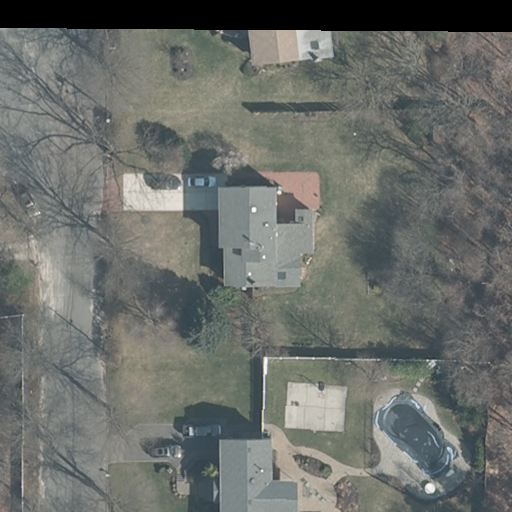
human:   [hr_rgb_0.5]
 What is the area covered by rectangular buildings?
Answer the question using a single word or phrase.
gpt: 548m2

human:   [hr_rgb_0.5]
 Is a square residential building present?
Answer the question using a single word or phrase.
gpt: no

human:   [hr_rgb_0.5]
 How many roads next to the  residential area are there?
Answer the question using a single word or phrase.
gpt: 1

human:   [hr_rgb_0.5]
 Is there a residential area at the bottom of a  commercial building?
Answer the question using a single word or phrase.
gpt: no

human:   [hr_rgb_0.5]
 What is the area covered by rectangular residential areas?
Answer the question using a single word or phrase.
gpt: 0m2

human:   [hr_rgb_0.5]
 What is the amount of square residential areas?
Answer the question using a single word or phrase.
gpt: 0

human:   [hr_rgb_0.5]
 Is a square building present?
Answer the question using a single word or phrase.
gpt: no

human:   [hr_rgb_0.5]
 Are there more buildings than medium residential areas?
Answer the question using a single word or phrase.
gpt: yes

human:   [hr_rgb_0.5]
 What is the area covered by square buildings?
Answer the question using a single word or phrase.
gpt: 0m2

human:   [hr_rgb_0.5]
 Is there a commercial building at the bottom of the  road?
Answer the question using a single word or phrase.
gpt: no

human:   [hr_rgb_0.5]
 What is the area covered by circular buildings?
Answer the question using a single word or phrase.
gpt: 0m2

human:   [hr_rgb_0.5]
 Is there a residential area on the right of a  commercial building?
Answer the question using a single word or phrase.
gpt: no

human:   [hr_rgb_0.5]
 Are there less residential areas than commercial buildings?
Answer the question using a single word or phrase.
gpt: no

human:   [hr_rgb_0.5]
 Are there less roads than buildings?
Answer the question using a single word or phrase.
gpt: yes

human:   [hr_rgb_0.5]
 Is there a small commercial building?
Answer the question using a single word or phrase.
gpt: no

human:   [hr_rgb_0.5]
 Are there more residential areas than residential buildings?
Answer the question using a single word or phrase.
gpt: no

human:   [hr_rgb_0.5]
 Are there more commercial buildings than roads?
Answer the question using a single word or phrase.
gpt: no

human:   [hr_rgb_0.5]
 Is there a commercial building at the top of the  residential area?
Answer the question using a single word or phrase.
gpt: no

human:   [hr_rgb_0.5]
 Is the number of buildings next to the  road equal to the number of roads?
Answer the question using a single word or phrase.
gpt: no

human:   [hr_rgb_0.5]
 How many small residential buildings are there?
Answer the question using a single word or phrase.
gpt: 0

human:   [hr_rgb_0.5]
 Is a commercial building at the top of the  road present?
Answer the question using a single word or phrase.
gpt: no

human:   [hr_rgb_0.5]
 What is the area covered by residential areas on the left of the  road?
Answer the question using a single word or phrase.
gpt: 9196m2

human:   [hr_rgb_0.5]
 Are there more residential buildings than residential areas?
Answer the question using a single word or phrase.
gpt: yes

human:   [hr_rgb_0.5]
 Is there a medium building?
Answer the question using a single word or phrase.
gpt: yes

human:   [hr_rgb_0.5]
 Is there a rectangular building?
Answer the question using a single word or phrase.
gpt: yes

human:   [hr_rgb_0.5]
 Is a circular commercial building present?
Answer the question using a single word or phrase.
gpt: no

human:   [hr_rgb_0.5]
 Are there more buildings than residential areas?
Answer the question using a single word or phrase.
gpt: yes

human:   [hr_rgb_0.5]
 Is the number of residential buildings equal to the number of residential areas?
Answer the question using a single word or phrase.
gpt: no

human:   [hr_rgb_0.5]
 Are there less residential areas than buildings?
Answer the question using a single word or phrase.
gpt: yes

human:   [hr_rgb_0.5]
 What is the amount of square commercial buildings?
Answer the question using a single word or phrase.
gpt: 0

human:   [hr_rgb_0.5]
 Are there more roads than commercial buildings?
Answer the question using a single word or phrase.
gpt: yes

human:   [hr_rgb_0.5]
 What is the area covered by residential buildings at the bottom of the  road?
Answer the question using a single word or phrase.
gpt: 100m2

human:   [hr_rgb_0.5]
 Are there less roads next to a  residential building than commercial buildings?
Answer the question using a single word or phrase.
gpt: no

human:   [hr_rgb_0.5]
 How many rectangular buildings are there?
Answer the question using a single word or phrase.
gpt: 3

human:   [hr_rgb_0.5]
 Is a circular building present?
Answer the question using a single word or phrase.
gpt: no

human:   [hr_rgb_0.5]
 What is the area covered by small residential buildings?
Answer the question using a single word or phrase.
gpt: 0m2